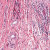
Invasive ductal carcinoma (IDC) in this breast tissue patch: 1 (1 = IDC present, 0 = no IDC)